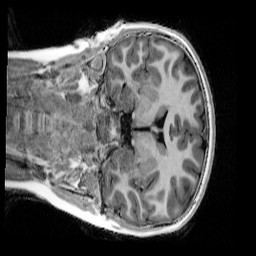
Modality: UNIT1_denoised
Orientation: coronal
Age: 9
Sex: female
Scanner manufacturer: siemens
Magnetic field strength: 3 T
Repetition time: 4 s
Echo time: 0.00303 s